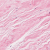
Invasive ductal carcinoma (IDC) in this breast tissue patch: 0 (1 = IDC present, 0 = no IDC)